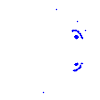
Particle: proton